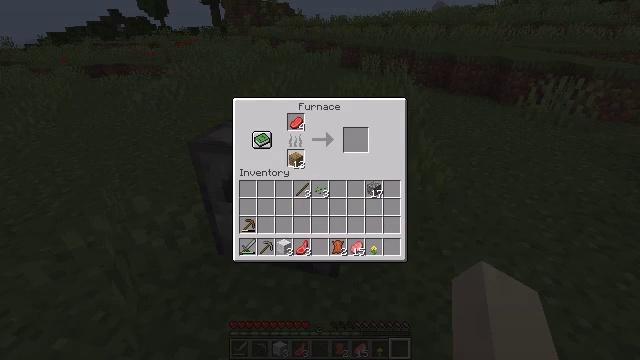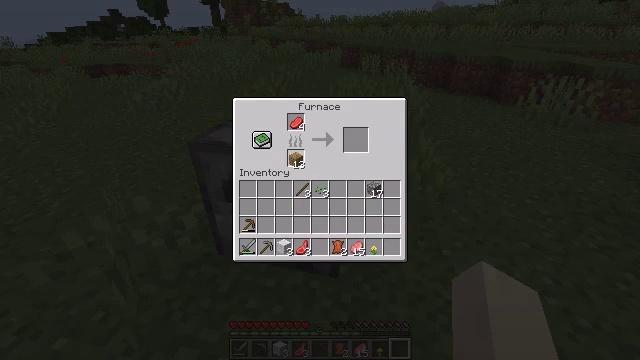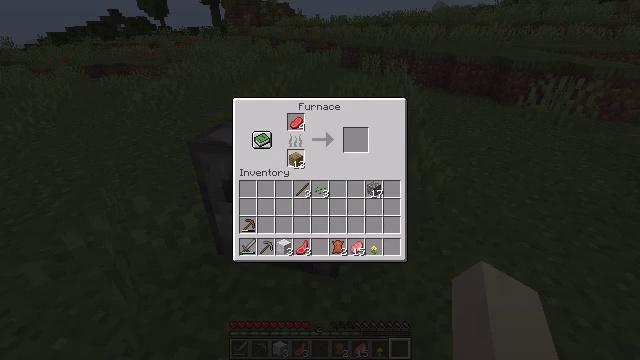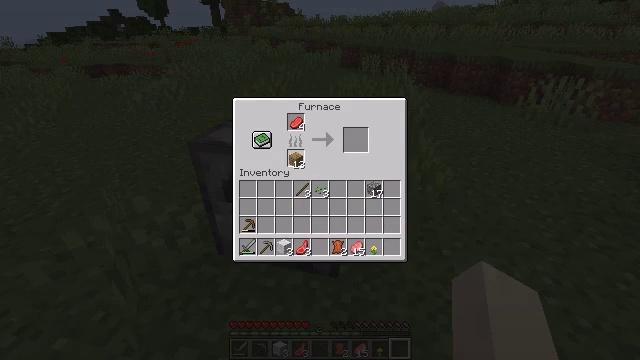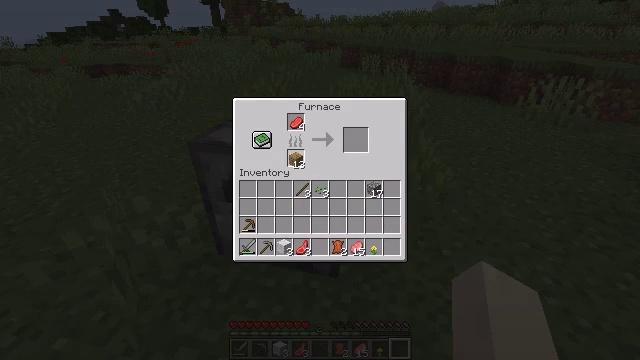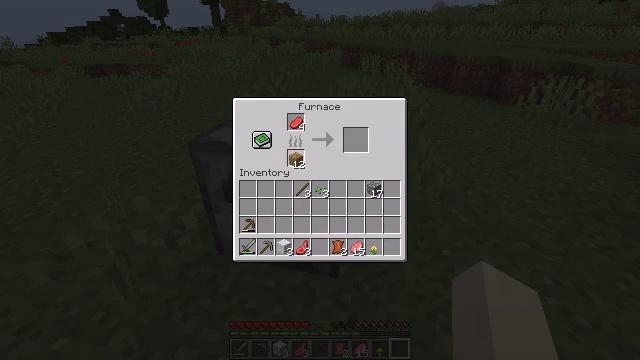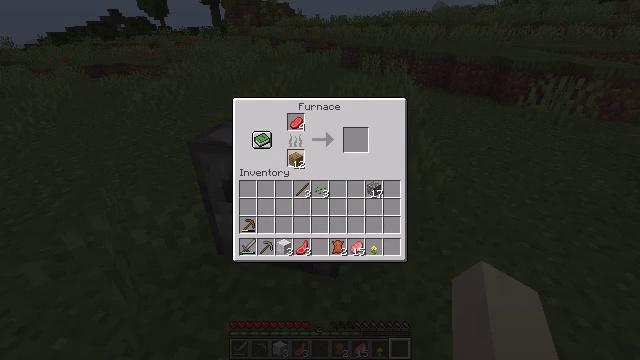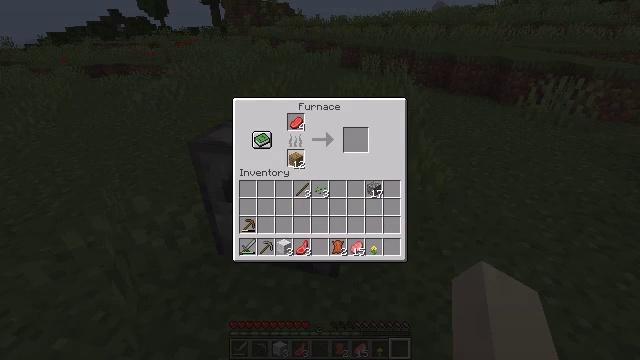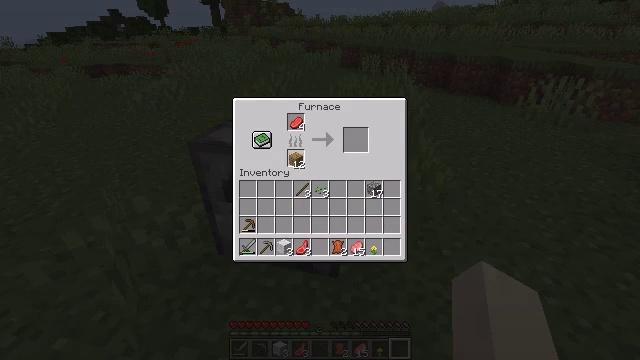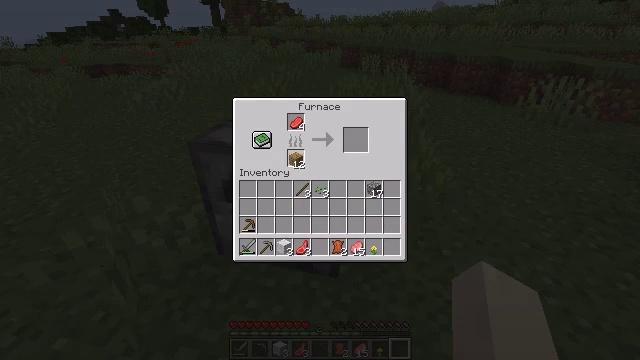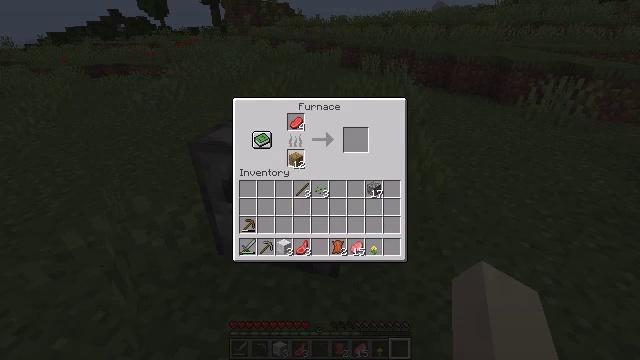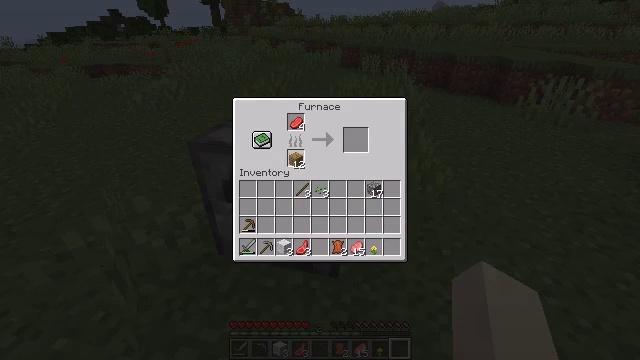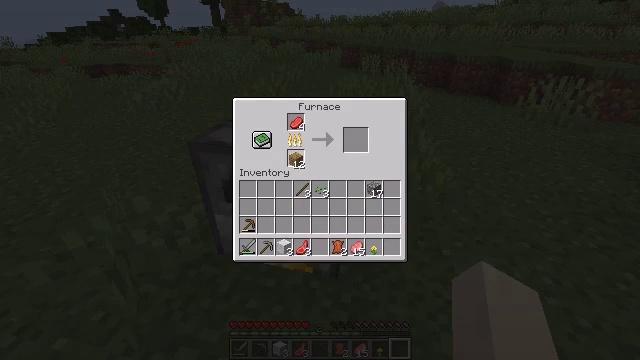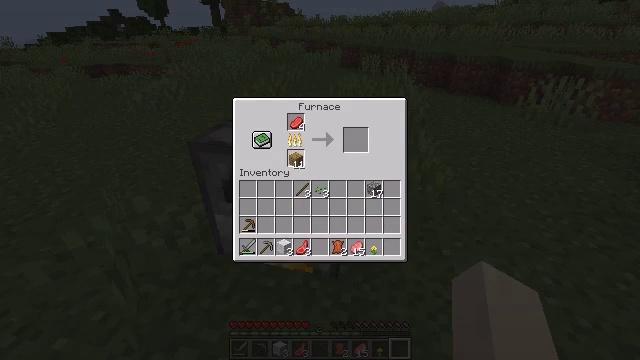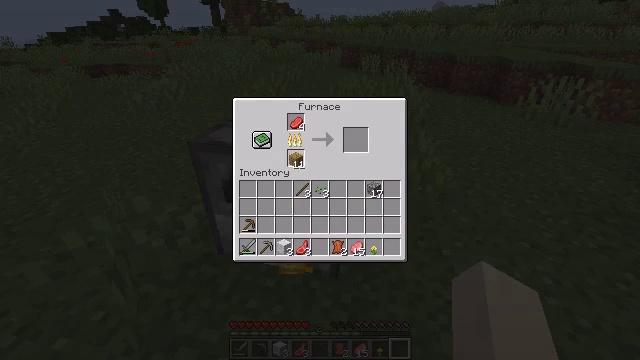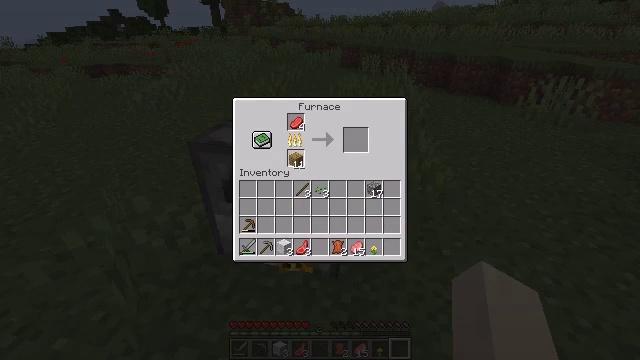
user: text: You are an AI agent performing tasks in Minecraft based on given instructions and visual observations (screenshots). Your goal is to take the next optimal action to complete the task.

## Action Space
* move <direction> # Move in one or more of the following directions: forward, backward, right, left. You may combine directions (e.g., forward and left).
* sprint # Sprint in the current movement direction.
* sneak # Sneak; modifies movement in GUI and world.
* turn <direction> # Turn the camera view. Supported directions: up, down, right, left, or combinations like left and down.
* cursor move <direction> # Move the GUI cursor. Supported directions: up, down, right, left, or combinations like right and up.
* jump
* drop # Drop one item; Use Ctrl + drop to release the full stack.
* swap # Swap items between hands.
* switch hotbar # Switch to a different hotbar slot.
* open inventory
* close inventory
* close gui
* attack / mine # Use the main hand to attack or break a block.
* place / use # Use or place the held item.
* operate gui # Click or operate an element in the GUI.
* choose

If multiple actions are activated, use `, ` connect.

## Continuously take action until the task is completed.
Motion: motion action
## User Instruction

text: Prepare cooked beef in the furnace.
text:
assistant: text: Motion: no_op
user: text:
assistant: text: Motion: choose
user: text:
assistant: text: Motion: choose
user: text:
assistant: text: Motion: choose
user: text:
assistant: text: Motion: no_op
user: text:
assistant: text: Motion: choose
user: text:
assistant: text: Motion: choose
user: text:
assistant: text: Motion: choose
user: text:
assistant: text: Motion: choose
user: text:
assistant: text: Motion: choose
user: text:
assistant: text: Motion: choose
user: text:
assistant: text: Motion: choose
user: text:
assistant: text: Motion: no_op
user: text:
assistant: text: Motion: choose
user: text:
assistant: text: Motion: choose
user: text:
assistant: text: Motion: choose
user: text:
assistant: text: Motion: no_op
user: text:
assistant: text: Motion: cursor move left and down
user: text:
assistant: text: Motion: no_op
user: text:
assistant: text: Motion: no_op
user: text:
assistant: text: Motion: no_op
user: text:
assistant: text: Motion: no_op
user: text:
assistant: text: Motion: no_op
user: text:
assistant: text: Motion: no_op
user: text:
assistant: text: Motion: no_op
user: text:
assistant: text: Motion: operate gui
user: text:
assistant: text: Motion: operate gui
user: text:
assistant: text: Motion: no_op
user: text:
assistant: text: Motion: no_op
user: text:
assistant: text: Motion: no_op